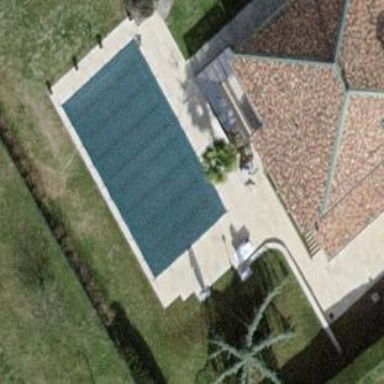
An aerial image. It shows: Swimming pool located in leisure land.